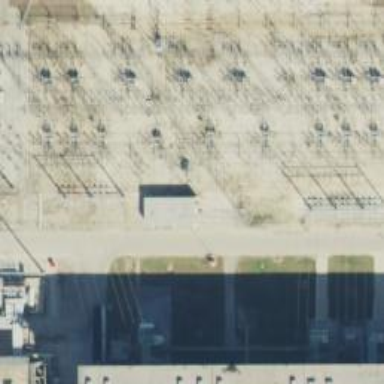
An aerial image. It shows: Switch for power supply.